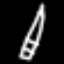
Label: pencil